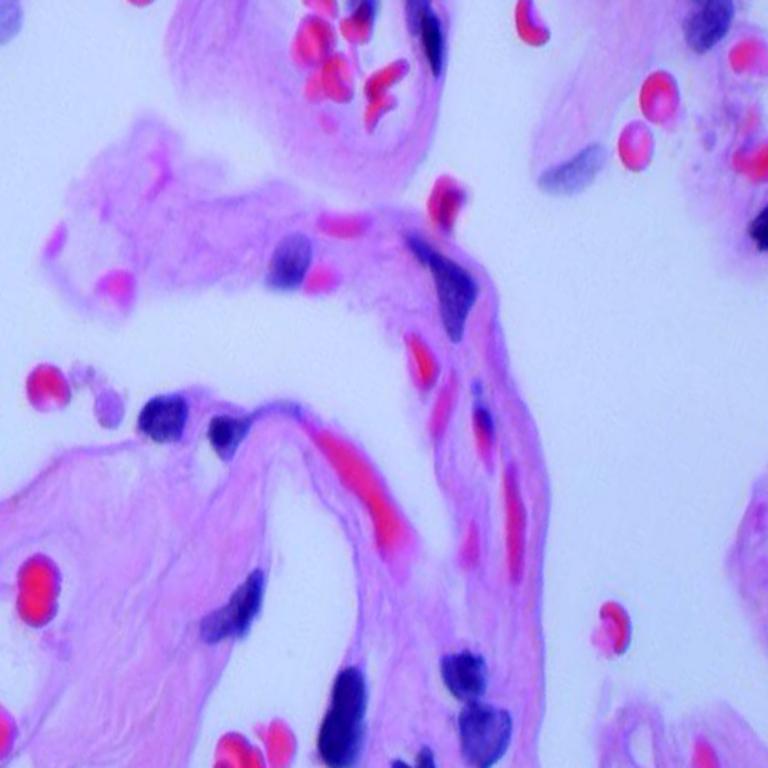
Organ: lung
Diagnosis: benign